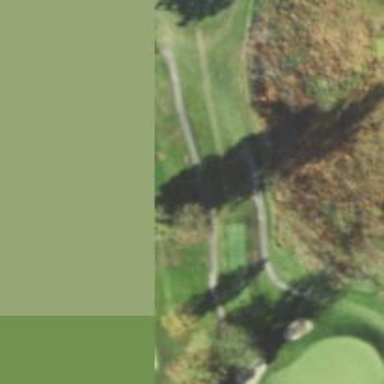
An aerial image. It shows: Pathway for golfing.